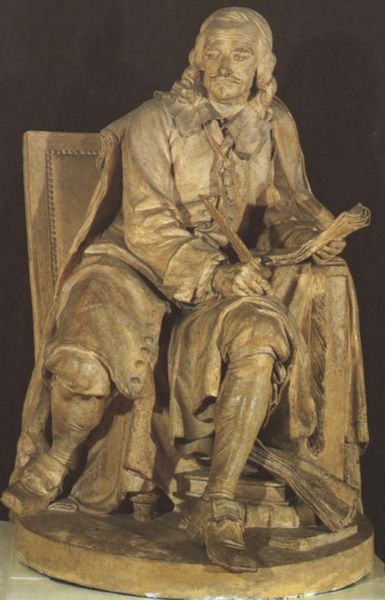
Titel: Pierre Corneille
Künstler: Jean-Jacques Caffieri
Schlagwörter: blätter, feder, mann, sitzen, haar, stuhl, rock, bart, jacke, schnurrbart, sockel, stein, herr, porträt, lange haare, mantel, sessel, sitzend, blatt, locken, skulptur, statue, bücher, papier, papiere, schuhe, dichter, nachdenklich, knöpfe, weste, schnalle, buch, schriftsteller, malen, tinte, brief, schreiben, gelehrter, schreiber, gamaschen, schnallen, rechtshänder, schreibend, spangenschuh, bü+cjer